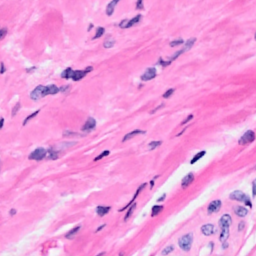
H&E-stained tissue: Breast